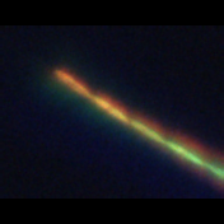
Taxon: Psuedo-nitzschia
Group: Diatoms